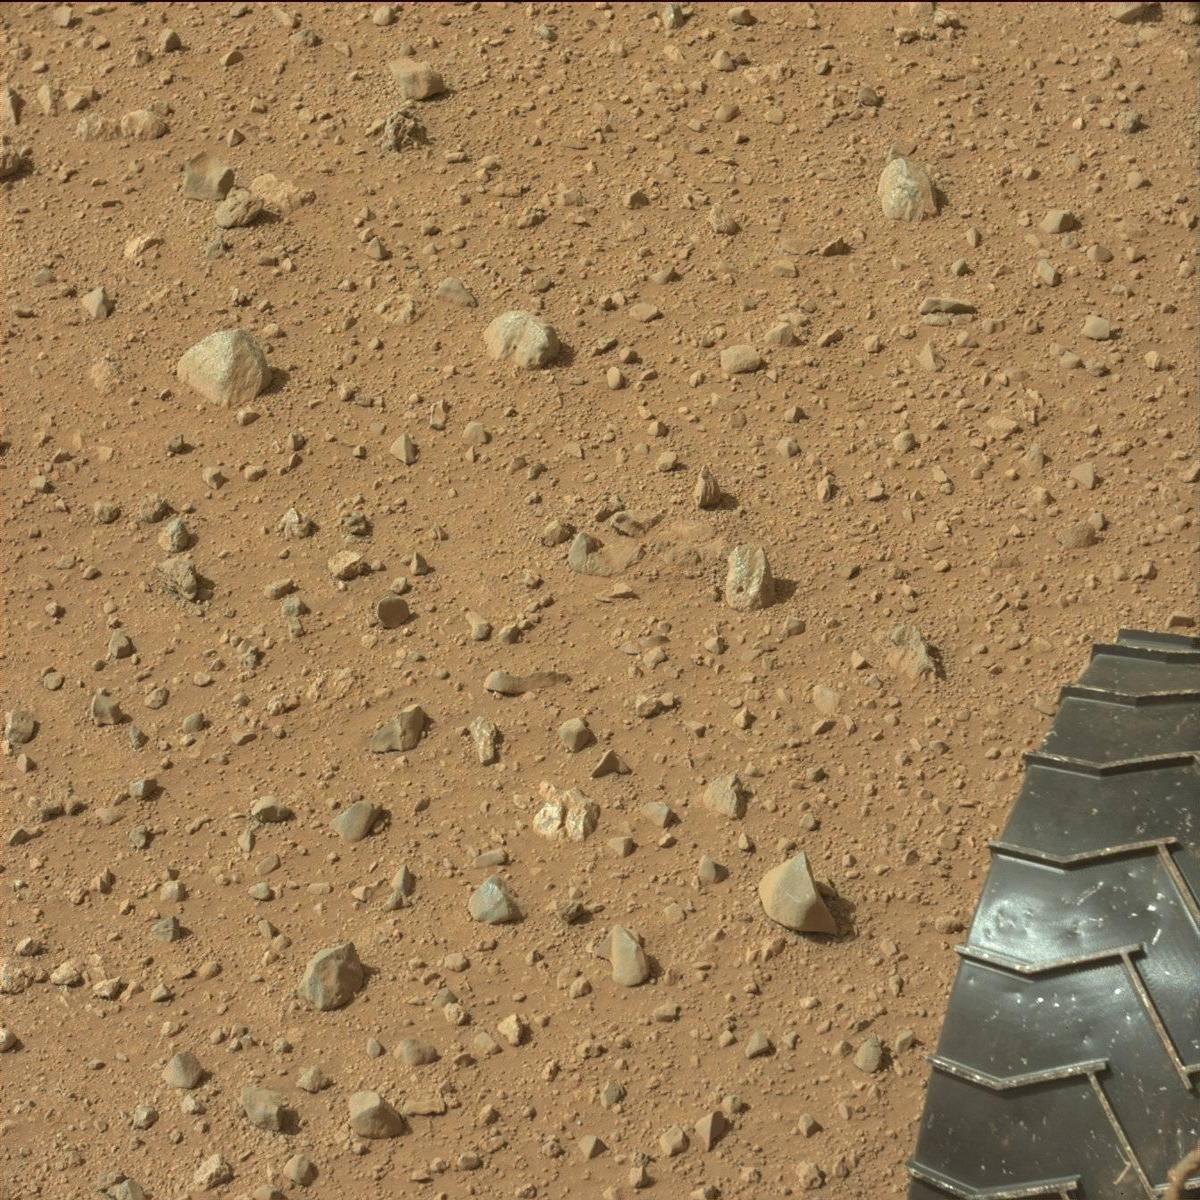
Terrain classes present: Bedrock, Rock, Rover, Sand / Soil